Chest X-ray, PA view. Patient: 74 years old, sex M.
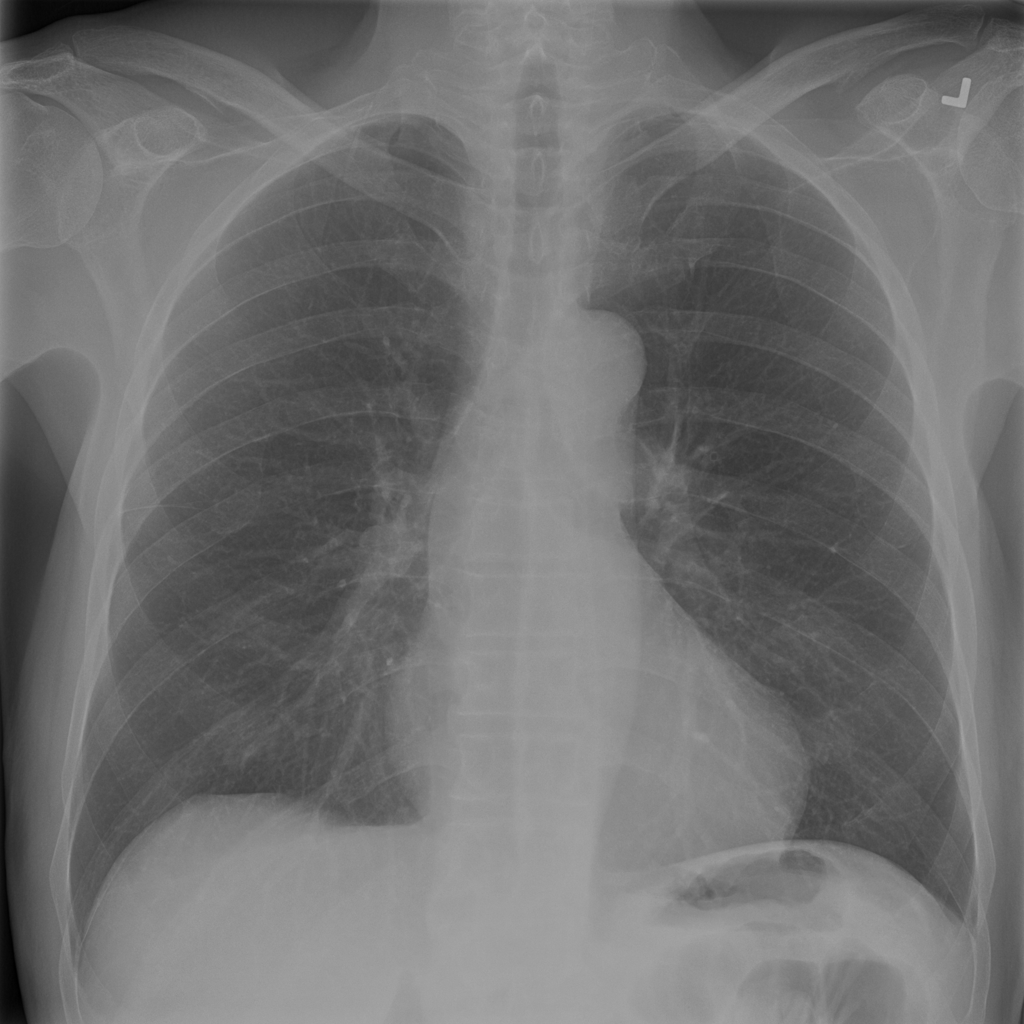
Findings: No Finding